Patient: sex F, age 68
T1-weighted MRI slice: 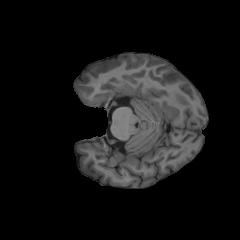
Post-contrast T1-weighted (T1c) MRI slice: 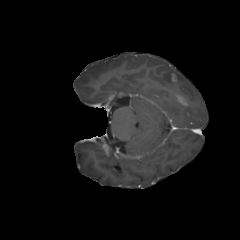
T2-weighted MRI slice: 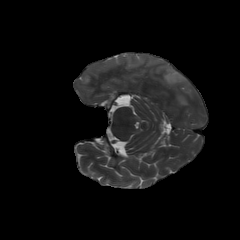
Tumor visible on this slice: yes
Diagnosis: Glioblastoma, IDH-wildtype
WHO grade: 4